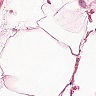
Metastatic tissue present: no